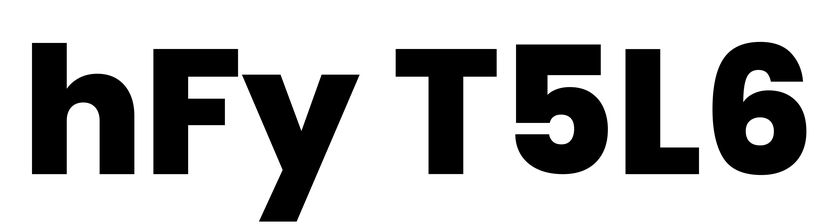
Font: Poppins-ExtraBold